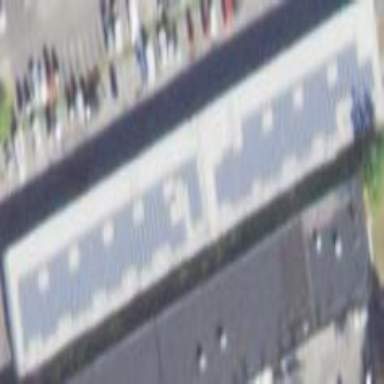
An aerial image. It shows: Warehouse.